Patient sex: M
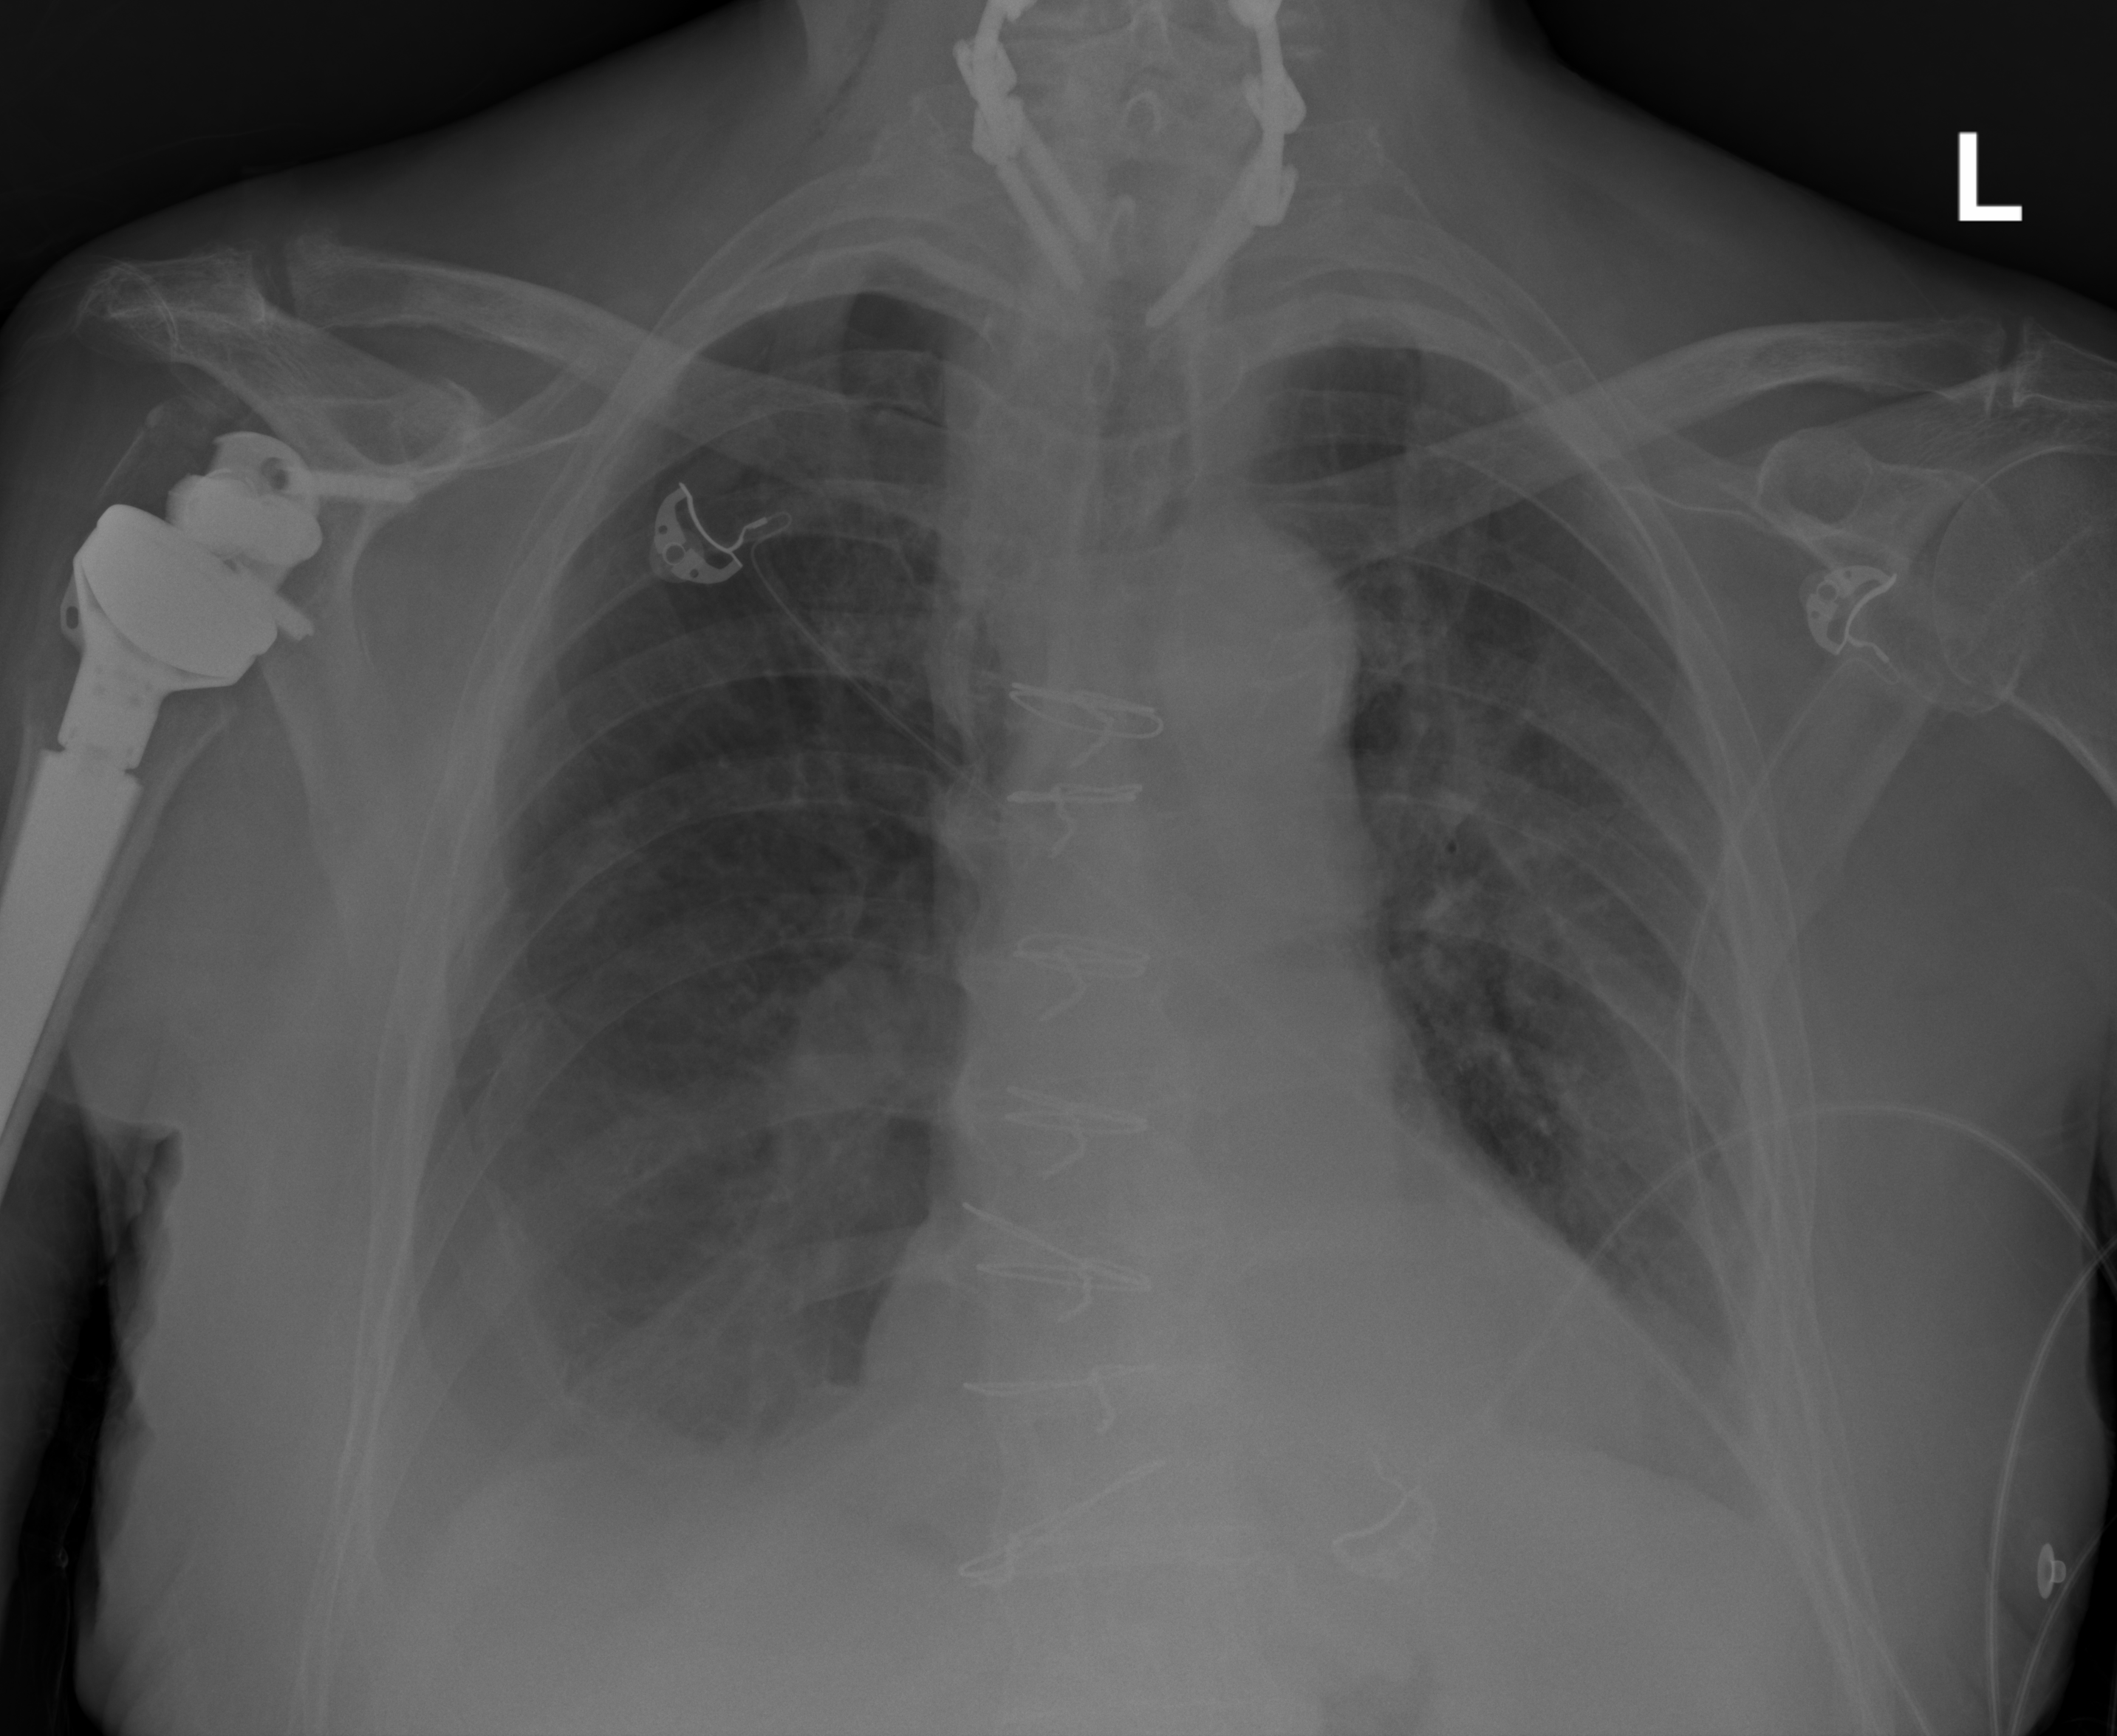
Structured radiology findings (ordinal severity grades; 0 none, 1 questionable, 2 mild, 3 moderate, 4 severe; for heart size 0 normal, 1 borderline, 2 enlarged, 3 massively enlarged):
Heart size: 2
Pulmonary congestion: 0
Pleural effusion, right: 2
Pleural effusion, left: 2
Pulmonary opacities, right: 0
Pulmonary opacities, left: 2
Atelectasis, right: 2
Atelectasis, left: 2